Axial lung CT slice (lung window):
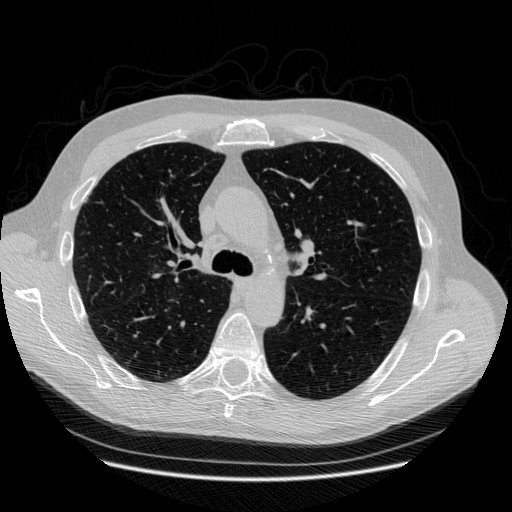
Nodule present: no